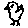
Label: bird